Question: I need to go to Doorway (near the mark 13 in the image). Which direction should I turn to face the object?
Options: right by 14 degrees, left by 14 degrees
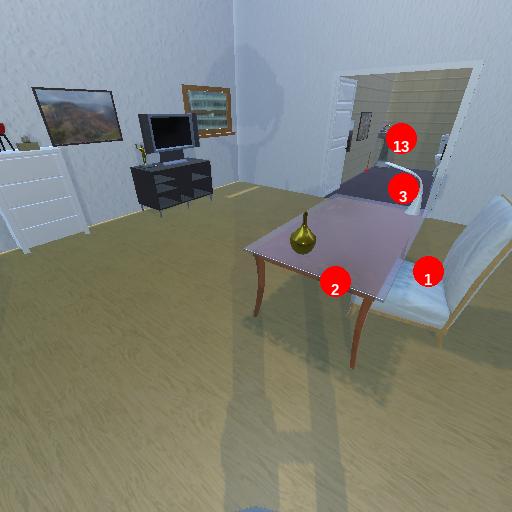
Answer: right by 14 degrees